Question: Hi i'm new to android development i need to show to fragment views in one activity. i need to show this activity immediately after launching app. Please find the attached screen. For your reference, i have added my both XML layouts below :

XML - 1
'''
<ScrollView xmlns:android="http://schemas.android.com/apk/res/android"
android:layout_width="fill_parent"
android:layout_height="fill_parent"
android:background="@color/white"
android:fillViewport="true"
android:scrollbars="none" >
<RelativeLayout
android:layout_width="fill_parent"
android:layout_height="fill_parent"
android:orientation="vertical" >
<LinearLayout
android:layout_width="match_parent"
android:layout_height="wrap_content"
android:orientation="vertical" >
<TextView
android:id="@+id/tvSubtitle"
android:layout_width="match_parent"
android:layout_height="wrap_content"
android:background="@color/grey_dark"
android:gravity="center"
android:padding="15dp"
android:text="Day One"
android:textColor="@color/white"
android:textSize="16sp"
android:typeface="monospace" />
<View
android:layout_width="match_parent"
android:layout_height="1dp"
android:background="@color/grey_line_border" />
<RelativeLayout
android:id="@+id/rlQuestion1"
android:layout_width="match_parent"
android:layout_height="wrap_content"
android:background="@drawable/list_selector"
android:orientation="vertical"
android:paddingBottom="5dp"
android:paddingTop="5dp" >
<TextView
android:id="@+id/time"
android:layout_width="match_parent"
android:layout_height="wrap_content"
android:ellipsize="end"
android:gravity="center"
android:text="09:00 - 09:15"
android:textColor="@drawable/list_text_top_color"
android:textSize="12sp"
android:textStyle="bold"
android:typeface="monospace" />
<TextView
android:id="@+id/title"
android:layout_width="match_parent"
android:layout_height="wrap_content"
android:layout_below="@+id/time"
android:gravity="center"
android:maxLines="2"
android:padding="2dp"
android:text="Introduction &amp; Briefing"
android:textAllCaps="true"
android:textColor="@drawable/list_text_color"
android:textSize="16sp"
android:typeface="monospace" />
</RelativeLayout>
<View
android:layout_width="match_parent"
android:layout_height="1dp"
android:background="@color/grey" />
</LinearLayout>
</RelativeLayout>
</ScrollView>
'''
XML - 2
'''
<ScrollView xmlns:android="http://schemas.android.com/apk/res/android"
android:layout_width="fill_parent"
android:layout_height="fill_parent"
android:background="@color/white"
android:fillViewport="true"
android:scrollbars="none" >
<RelativeLayout
android:layout_width="fill_parent"
android:layout_height="fill_parent"
android:orientation="vertical" >
<LinearLayout
android:layout_width="match_parent"
android:layout_height="wrap_content"
android:orientation="vertical" >
<TextView
android:id="@+id/tvSubtitle"
android:layout_width="match_parent"
android:layout_height="wrap_content"
android:background="@color/grey_dark"
android:text="Thank you for attending this event.Kindly take a few minutes to share your feedback with us.Please fill in your contact details clearly or attach your business card.Kindly submit this form at the end of the event."
android:textColor="@color/white"
android:textSize="12sp"
android:typeface="monospace" />
<View
android:layout_width="match_parent"
android:layout_height="1dp"
android:background="@color/grey_line_border" />
<com.andreabaccega.widget.FormEditText
android:id="@+id/etUserId"
android:layout_width="match_parent"
android:layout_height="wrap_content"
android:background="@color/transparent"
android:ems="10"
android:hint="Name(Mr/Ms/Mdm/Dr)"
android:inputType="text"
android:padding="12dp"
android:textColor="@color/blue"
android:textColorHint="@color/grey_dark"
android:textSize="16sp"
android:typeface="monospace" />
<View
android:layout_width="match_parent"
android:layout_height="1dp"
android:background="@color/grey_line_border" />
<com.andreabaccega.widget.FormEditText
android:id="@+id/etPassword"
android:layout_width="match_parent"
android:layout_height="wrap_content"
android:background="@color/transparent"
android:ems="10"
android:hint="Company"
android:inputType="text"
android:padding="12dp"
android:textColor="@color/blue"
android:textColorHint="@color/grey_dark"
android:textSize="16sp"
android:typeface="monospace" />
<View
android:layout_width="match_parent"
android:layout_height="1dp"
android:background="@color/grey_line_border" />
</LinearLayout>
</RelativeLayout>
</ScrollView>
'''
here is my code of main activity that i have tried :
'''
package com.pmg.eventapp;
import android.os.Bundle;
import android.support.v4.app.Fragment;
import android.support.v4.app.FragmentManager;
import android.support.v4.app.FragmentPagerAdapter;
import android.support.v4.view.ViewPager;
import com.actionbarsherlock.app.SherlockFragmentActivity;
import com.pmg.eventapp.R;
import com.viewpagerindicator.TabPageIndicator;
public class MainActivity extends SherlockFragmentActivity {
private static final String[] CONTENT = new String[] { " AGENDA ",
" FEEDBACK " };
@Override
protected void onCreate(Bundle savedInstanceState) {
super.onCreate(savedInstanceState);
getSupportActionBar().setDisplayHomeAsUpEnabled(true);
setContentView(R.layout.activity_main);
FragmentPagerAdapter adapter = new GoogleMusicAdapter(
getSupportFragmentManager());
ViewPager pager = (ViewPager) findViewById(R.id.pager);
pager.setAdapter(adapter);
TabPageIndicator indicator = (TabPageIndicator) findViewById(R.id.indicator);
indicator.setViewPager(pager);
}
@Override
public boolean onOptionsItemSelected(
com.actionbarsherlock.view.MenuItem item) {
switch (item.getItemId()) {
case android.R.id.home:
// app icon in action bar clicked; finish activity to go home
finish();
break;
default:
break;
}
return super.onOptionsItemSelected(item);
}
@Override
public void onResume() {
super.onResume();
// Set title
getSupportActionBar().setTitle("EVENT APP");
}
class GoogleMusicAdapter extends FragmentPagerAdapter {
public GoogleMusicAdapter(FragmentManager fm) {
super(fm);
}
@Override
public Fragment getItem(int position) {
switch (position) {
case 0:
// Voting
return new AgendaFragment();
case 1:
// QA
return new FeedbackFragment();
default:
return null;
}
}
@Override
public CharSequence getPageTitle(int position) {
return CONTENT[position % CONTENT.length].toString();
}
@Override
public int getCount() {
return CONTENT.length;
}
}
}
'''
Please help me to create remaining two fragments.Thanks!
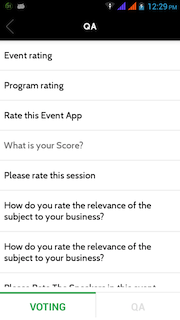
Answer: This is container where your fragment will be shown : main_container_activity
'''
<LinearLayout xmlns:android="http://schemas.android.com/apk/res/android"
android:layout_width="match_parent"
android:layout_height="match_parent"
android:orientation="vertical" >
<RelativeLayout
android:id="@+id/content_frame"
android:layout_width="match_parent"
android:layout_height="match_parent"
android:layout_weight="1" >
<com.astuetz.viewpager.extensions.PagerSlidingTabStrip
android:id="@+id/tabs"
android:layout_width="match_parent"
android:layout_height="48dip"
android:background="@drawable/background_tab" />
<android.support.v4.view.ViewPager
xmlns:android="http://schemas.android.com/apk/res/android"
android:id="@+id/pager"
android:layout_width="match_parent"
android:layout_height="wrap_content"
android:layout_below="@+id/tabs" />
</RelativeLayout>
</LinearLayout>
'''
lets say it is fragment : fragment_activity
'''
<?xml version="1.0" encoding="utf-8"?>
<LinearLayout xmlns:android="http://schemas.android.com/apk/res/android"
android:layout_width="match_parent"
android:layout_height="match_parent"
android:gravity="center"
android:orientation="vertical" >
<ProgressBar
android:id="@+id/progressBar_indicator"
android:layout_width="wrap_content"
android:layout_height="wrap_content" />
</LinearLayout>
'''
here is your Container which contains two fragment lets say : MainContainer
'''
public class MainContainer extends SherlockFragmentActivity{
private PagerSlidingTabStrip tabs;
ViewPager mViewPager;
AppSectionsPagerAdapter mAppSectionsPagerAdapter;
public static double screenInches;
@Override
protected void onCreate(Bundle arg0) {
super.onCreate(arg0);
setContentView(R.layout.main_container_activity);
tabs = (PagerSlidingTabStrip)findViewById(R.id.tabs);
tabs.setIndicatorColorResource(R.color.color_website);
tabs.setShouldExpand(true);
mViewPager = (ViewPager)findViewById(R.id.pager);
mAppSectionsPagerAdapter = new AppSectionsPagerAdapter(getSupportFragmentManager(), MainContainer.this);
mViewPager.setAdapter(mAppSectionsPagerAdapter);
tabs.setViewPager(mViewPager);
mViewPager.setOffscreenPageLimit(1);
}
public static class AppSectionsPagerAdapter extends FragmentPagerAdapter {
Context privatecontext;
public AppSectionsPagerAdapter(FragmentManager fm, Context context) {
super(fm);
privatecontext = context;
}
@Override
public Fragment getItem(int i) {
switch (i) {
case 0:
Fragment fragment = new FragmentActivity();
return fragment;
case 1:
Fragment fragment1 = new FragmentTagsActivity();
return fragment1;
default:
return new FragmentActivity();
}
}
@Override
public int getCount() {
return 2;
}
public CharSequence getPageTitle(int position) {
String name = null;
if (position==0) {
name = privatecontext.getString(R.string.main_tab1);
} else if (position==1) {
name = privatecontext.getString(R.string.main_tab2);
}
return name;
}
}
}
'''
FragmentActivity.java
'''
public class FragmentTagsActivity extends SherlockFragment {
ProgressBar progressBar;
@Override
public View onCreateView(LayoutInflater inflater, ViewGroup container,
Bundle savedInstanceState) {
View rootView = inflater.inflate(R.layout.fragment_activity, container, false);
return rootView;
}
}
'''